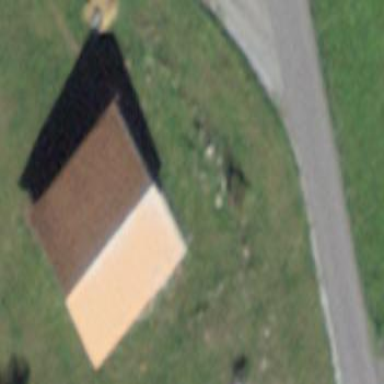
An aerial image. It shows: Barn.